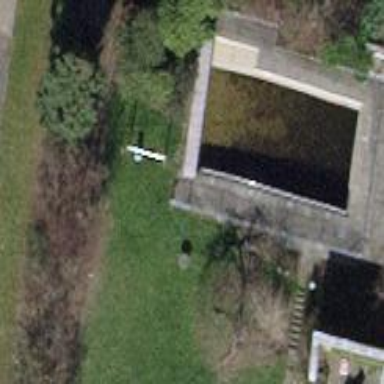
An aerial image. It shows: Swimming pool area designated for leisure and sport.